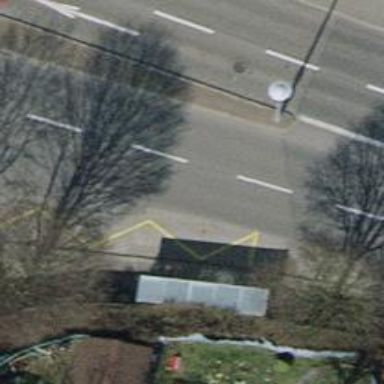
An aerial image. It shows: Bus stop with designated public transport stop position.